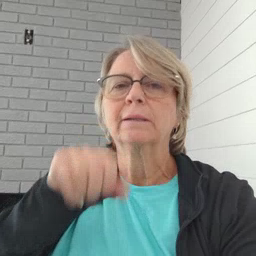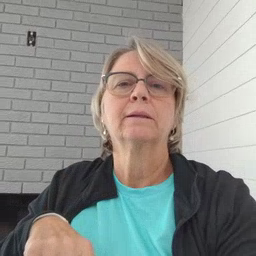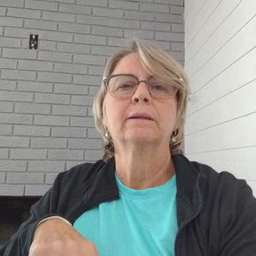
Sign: carrot